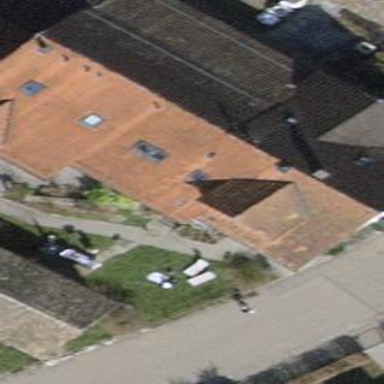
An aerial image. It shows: House with skillion roof shape.